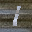
Label: 1